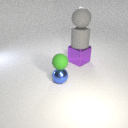
small blue metal sphere below small green rubber sphere